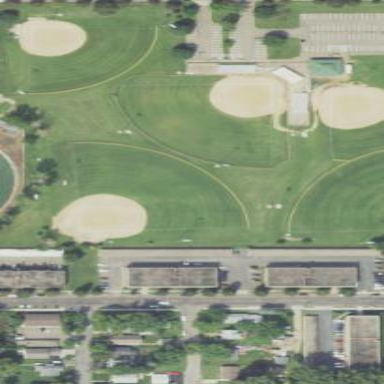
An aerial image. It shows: Clay baseball pitch for leisure and sports.